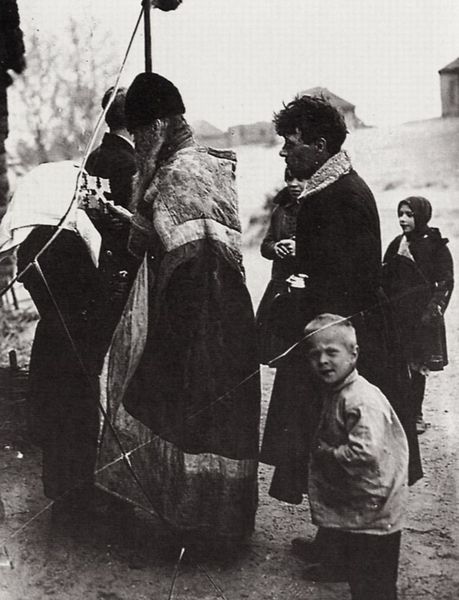
Titel: Der Segen des Popen
Künstler: Russischer Photograph
Schlagwörter: baum, berg, gruppe, himmel, mann, umhang, weiß, bäume, frauen, landschaft, menschen, mädchen, frau, grau, kleider, schwarz, blick, haus, schal, schnee, wiese, leute, bart, kappe, arme, kragen, vollbart, bild, bildnis, schauen, erde, häuser, hügel, kirche, boden, geistlicher, gewand, haare, mantel, kind, saum, kinder, fell, russland, dorf, hütten, winter, kopftuch, junge, foto, fotografie, photographie, knabe, kreuz, schwarzweiß, nonne, mäntel, photo, tracht, pope, pfarrer, pastor, priester, mönch, riß, aufnahme, erwachsene, kommunion, matsch, pilgern, weihe, würdenträger, wallfahrt, photot, sibirien, kirchweihe, landbevölkerung